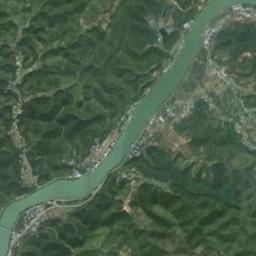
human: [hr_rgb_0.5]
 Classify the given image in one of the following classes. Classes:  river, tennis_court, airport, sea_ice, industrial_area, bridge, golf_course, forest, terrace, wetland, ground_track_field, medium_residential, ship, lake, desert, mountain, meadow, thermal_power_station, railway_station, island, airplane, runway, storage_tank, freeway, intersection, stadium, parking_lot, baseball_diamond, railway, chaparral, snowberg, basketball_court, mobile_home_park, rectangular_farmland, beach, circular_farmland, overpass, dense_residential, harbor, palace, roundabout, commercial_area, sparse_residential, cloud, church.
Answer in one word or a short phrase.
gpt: river